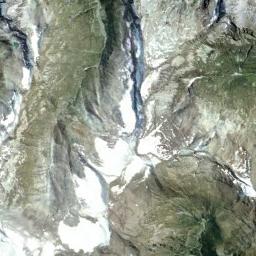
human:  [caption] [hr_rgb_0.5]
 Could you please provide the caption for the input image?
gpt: The ground on the snowberg is uneven .

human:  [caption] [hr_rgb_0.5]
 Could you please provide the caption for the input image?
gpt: The snowberg is partly covered with snow and ice and a knife-edge ridge remains at the top of the snowberg .

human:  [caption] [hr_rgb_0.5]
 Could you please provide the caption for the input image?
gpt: There are several peaks in the Snow Mountain Range covered with white snow, While others are brown and green mixed peaks .

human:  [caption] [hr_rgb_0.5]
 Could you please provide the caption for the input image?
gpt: The snow berg is consist of green plants and white snow .

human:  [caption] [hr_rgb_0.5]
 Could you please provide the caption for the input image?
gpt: There are some snow and bare land on the snowberg .